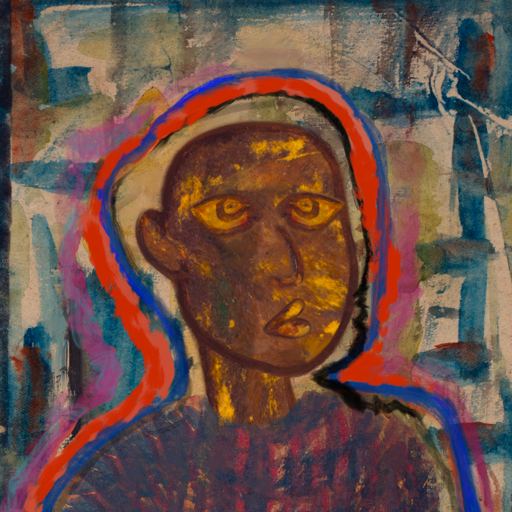
Background: Orphan, Head And Neck Side: Comrade, Face Side: Comrade, Bust: In_The_Sun, Hair Side: Experience, Head Accessory: Blank, Second Necklace: Blank, Necklace: Blank, Baby: Blank